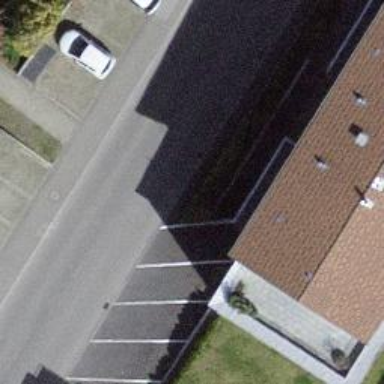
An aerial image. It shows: Residential road with separate sidewalks on both sides.